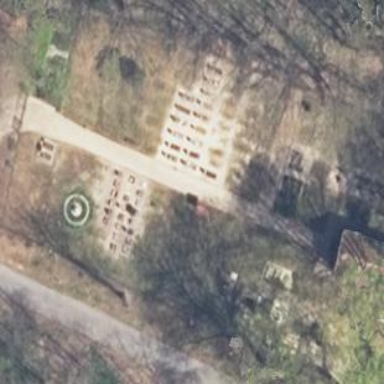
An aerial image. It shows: Cemetery.